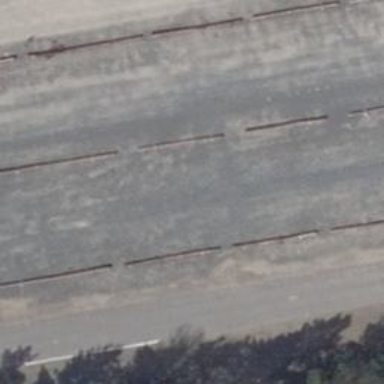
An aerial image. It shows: Asphalt driveway designated as service road.